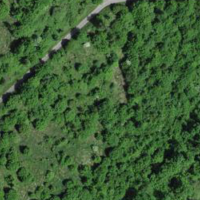
EUNIS habitat code: 25
Species observed at this site:
Corvus corone
Podiceps cristatus
Cyanistes caeruleus
Corylus avellana
Hirundo rustica
Sambucus nigra
Picus viridis
Corvus corax
Sylvia atricapilla
Columba palumbus